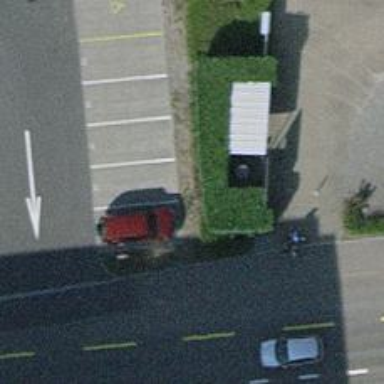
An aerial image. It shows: Charging station.